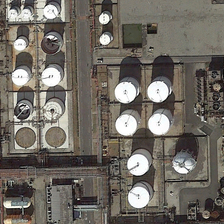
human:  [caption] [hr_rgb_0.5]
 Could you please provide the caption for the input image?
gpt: many white storage tanks are in a factory .

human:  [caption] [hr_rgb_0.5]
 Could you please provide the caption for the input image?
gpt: large and small storagetanks are on the ground .

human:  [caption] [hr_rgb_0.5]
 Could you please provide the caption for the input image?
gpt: a residential area is near the tank, the sea on three sides .

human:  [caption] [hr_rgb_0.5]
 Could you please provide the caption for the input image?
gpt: many white storage tanks are in a factory .

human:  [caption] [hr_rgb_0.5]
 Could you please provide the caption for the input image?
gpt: large and small storagetanks are on the ground .